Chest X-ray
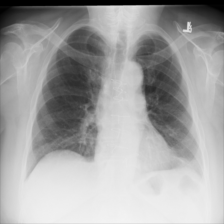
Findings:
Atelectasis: negative
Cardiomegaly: negative
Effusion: negative
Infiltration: negative
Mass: negative
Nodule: negative
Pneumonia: negative
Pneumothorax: negative
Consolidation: negative
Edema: negative
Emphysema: negative
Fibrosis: negative
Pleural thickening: negative
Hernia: negative